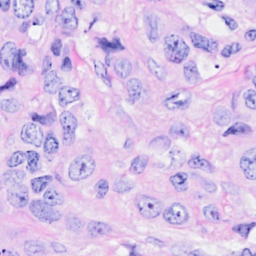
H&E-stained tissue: Breast